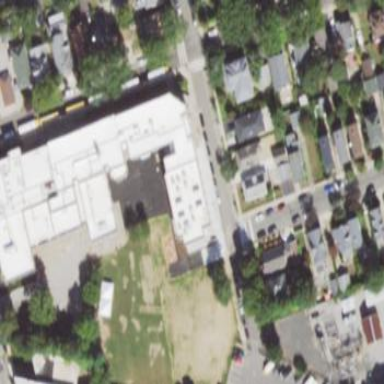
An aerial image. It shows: School.